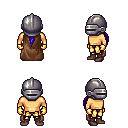
a pixel art fantasy rpg character, male body template, human, tanned skin, brown cape, gold greaves, blue ponytail hairstyle, metal helm, gold gloves, maroon shoes, four views (front, back, left, right), 2x2 character sprite sheet, small pixel art, hard edges, no anti-aliasing